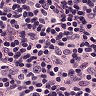
Metastatic tissue present: no